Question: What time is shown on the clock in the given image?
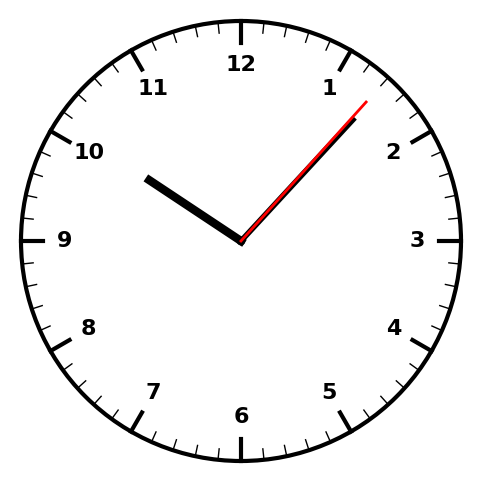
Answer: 10:07:07